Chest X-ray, PA view. Patient: 39 years old, sex M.
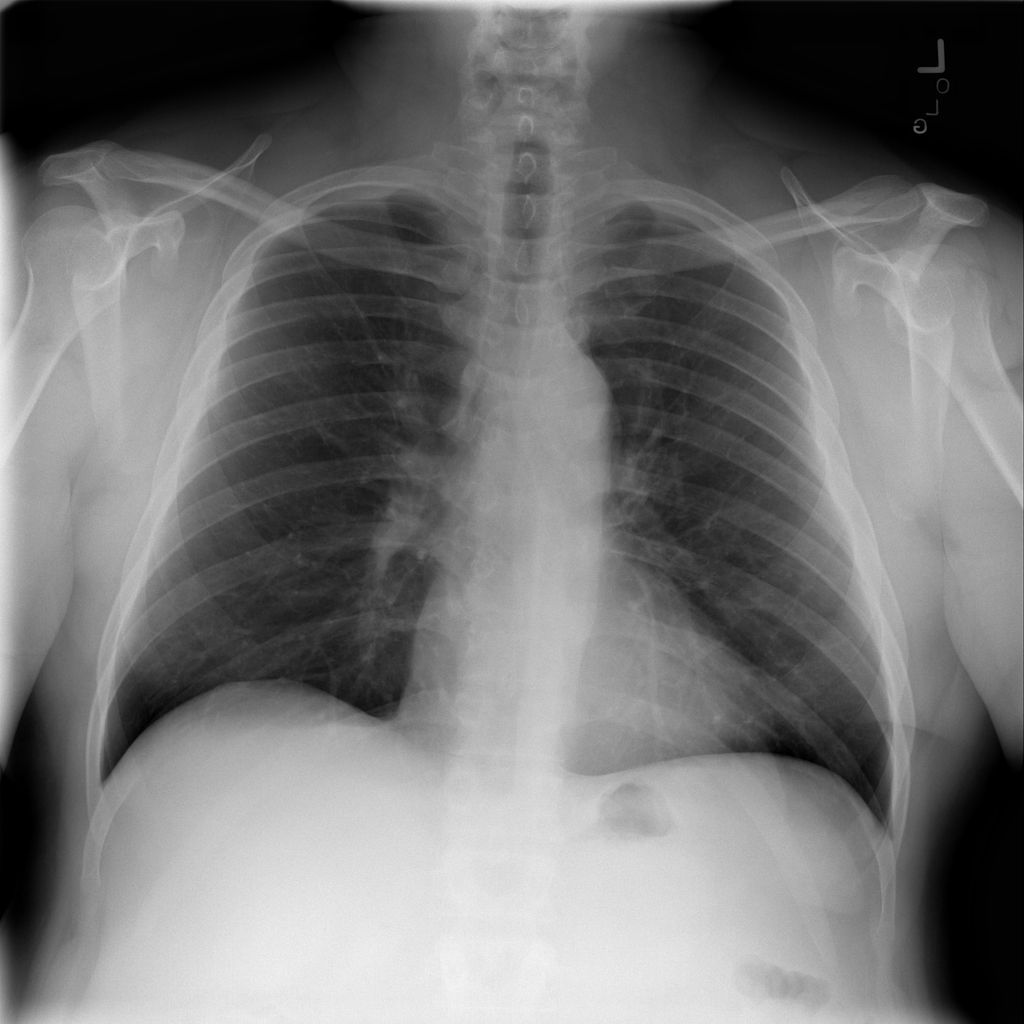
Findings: No Finding